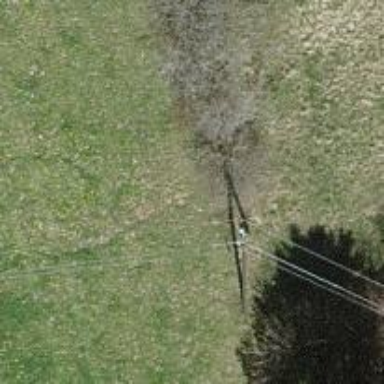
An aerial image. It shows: Power pole.